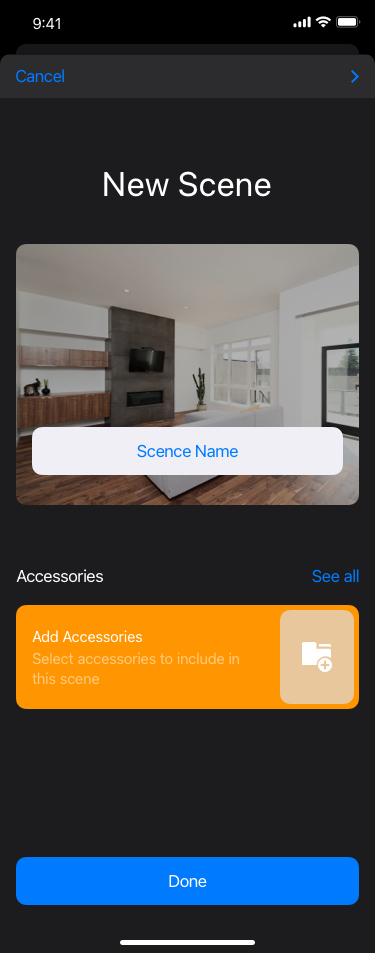
Text in this UI design:
Select accessories to include in this scene
Add Accessories